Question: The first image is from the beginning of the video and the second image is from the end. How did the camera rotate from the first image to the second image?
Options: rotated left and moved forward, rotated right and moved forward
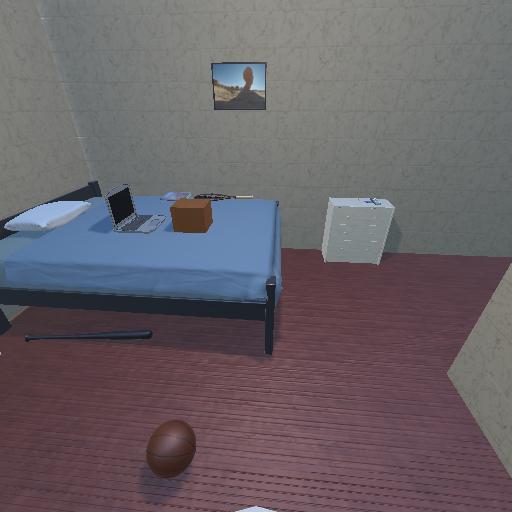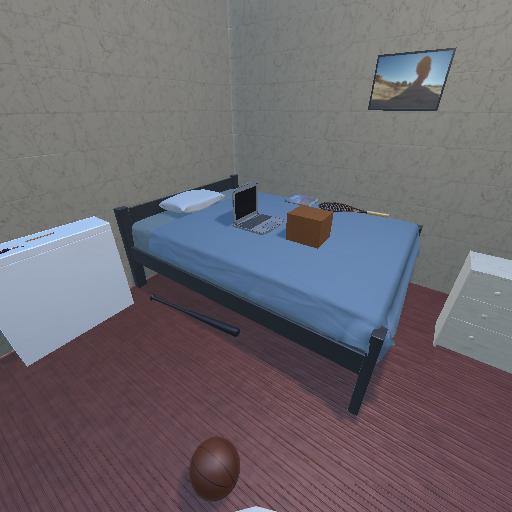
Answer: rotated left and moved forward